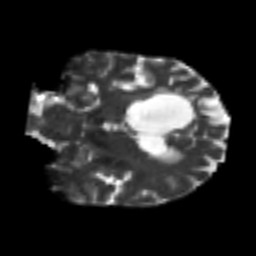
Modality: T2w
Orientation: coronal
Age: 54
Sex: female
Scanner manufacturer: siemens
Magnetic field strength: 3 T
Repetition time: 7.3 s
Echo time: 0.087 s